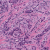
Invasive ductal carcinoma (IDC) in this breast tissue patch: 1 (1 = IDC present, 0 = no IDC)